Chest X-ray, AP view. Patient: 10 years old, sex M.
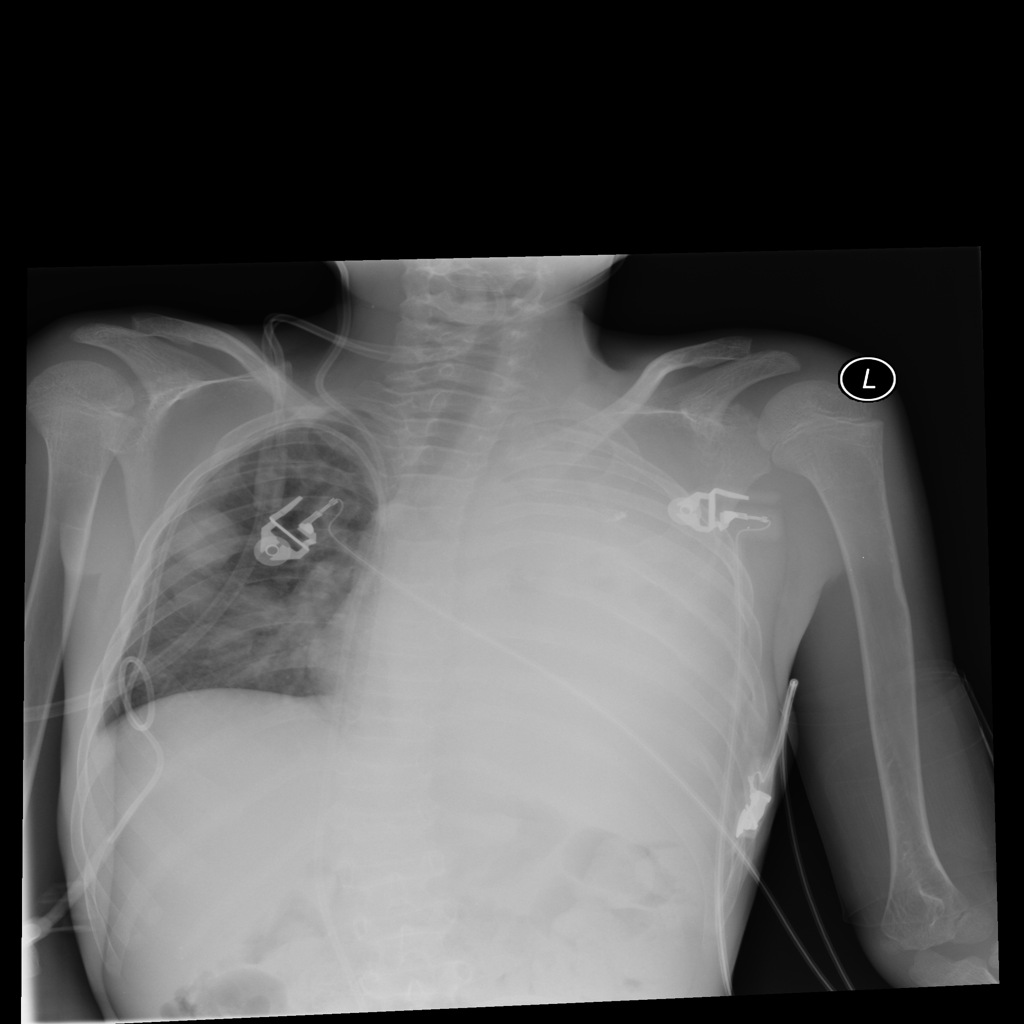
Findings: Nodule